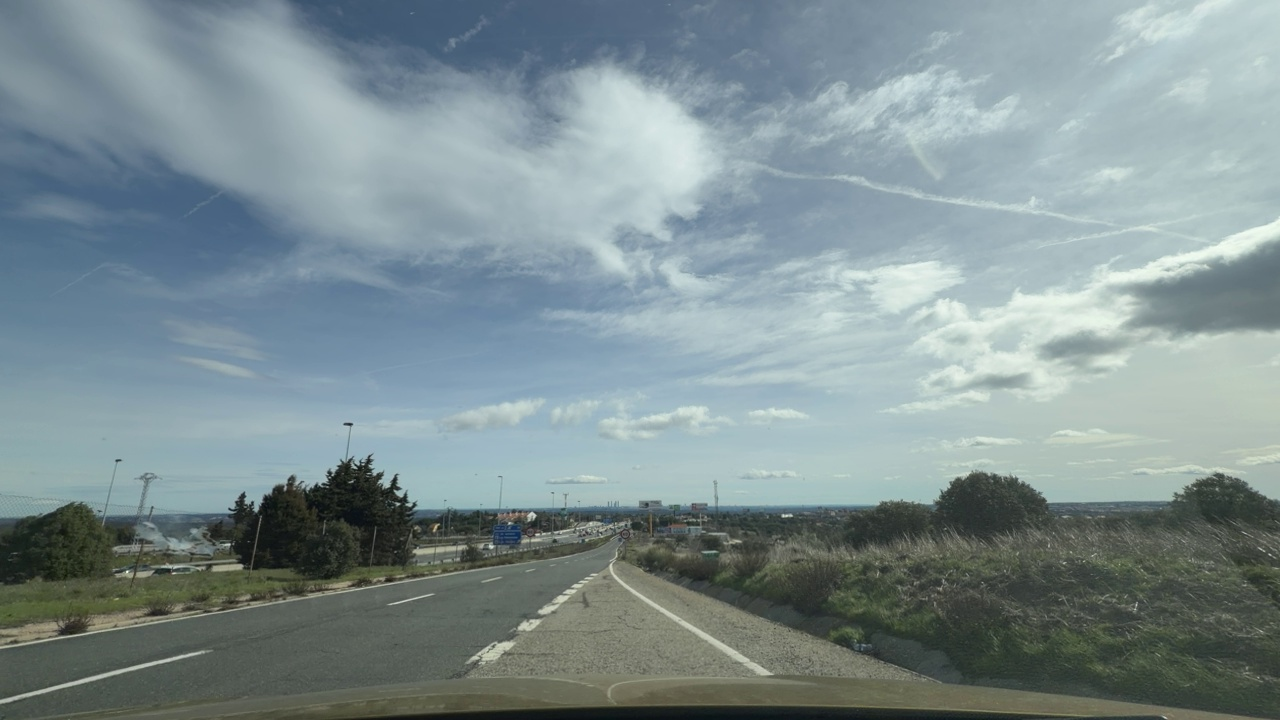
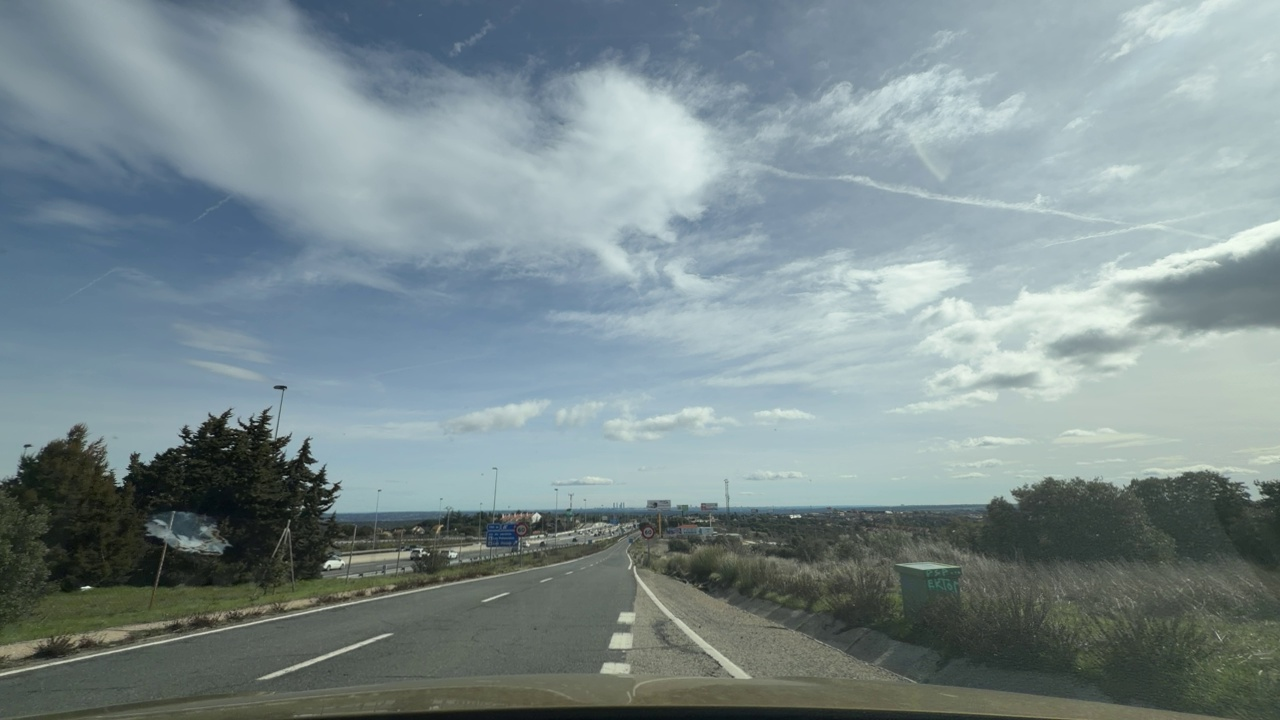
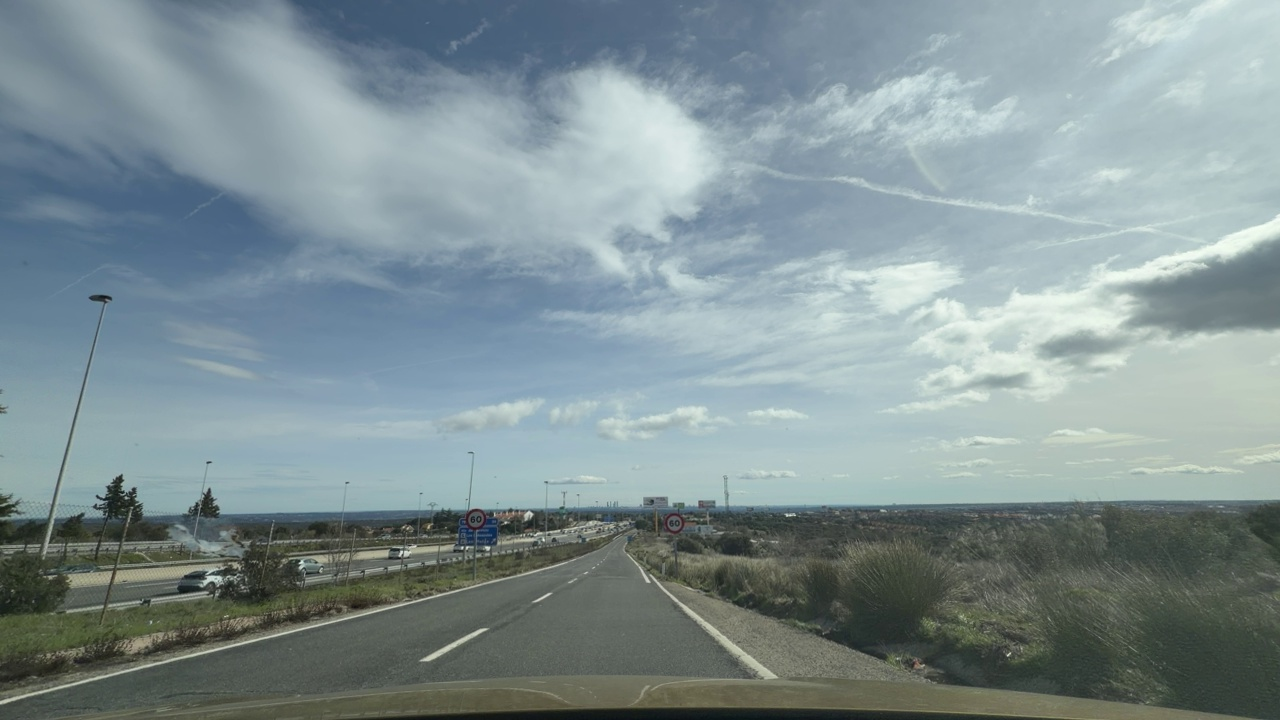
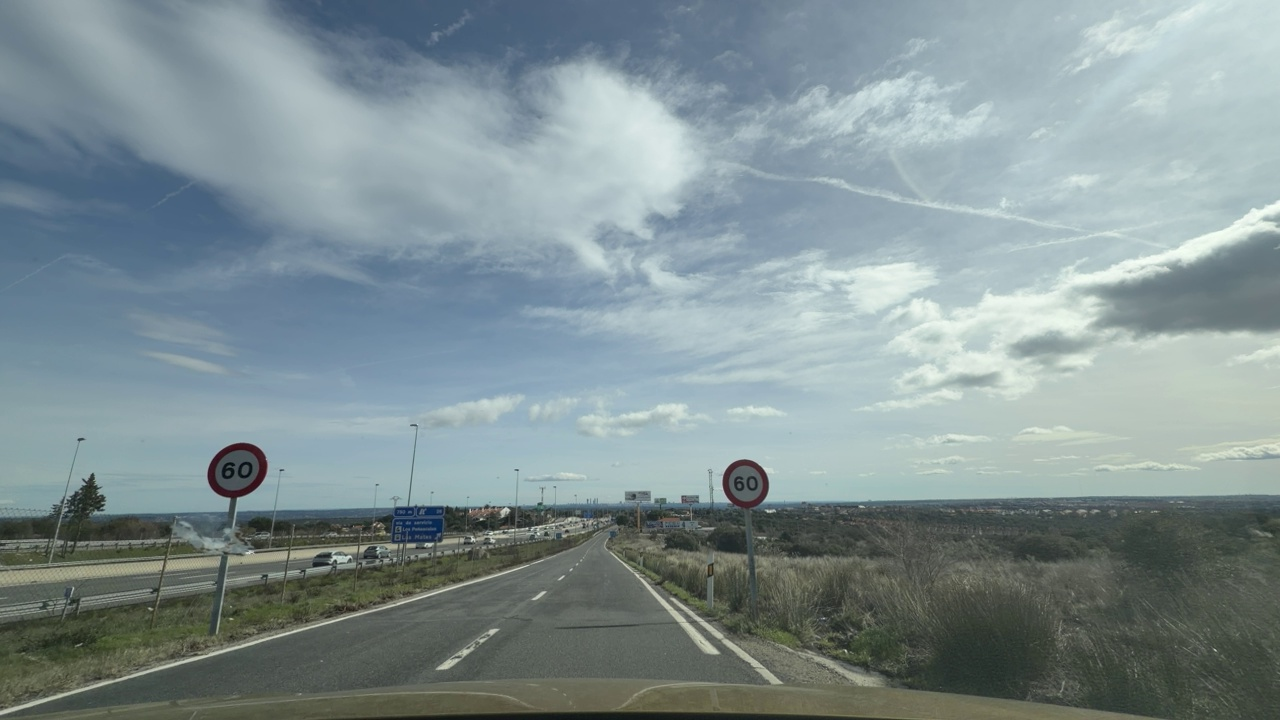
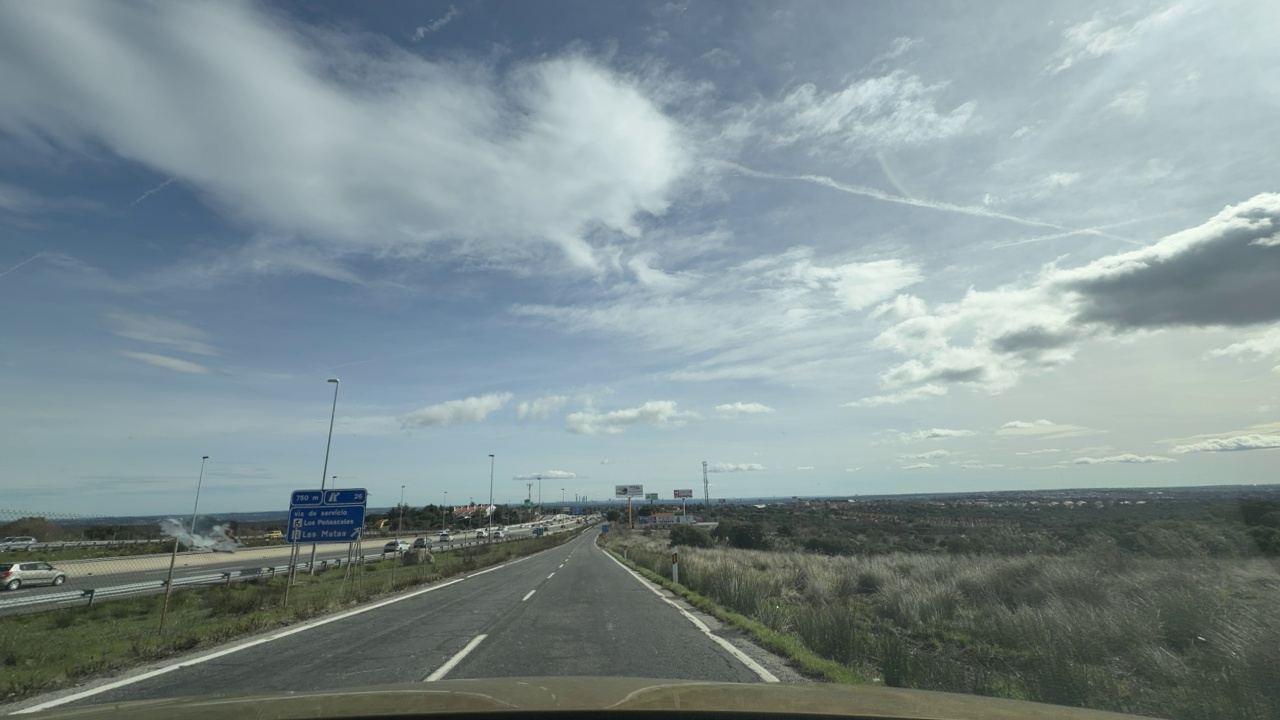
Situation: Merging lane
Question: Is the ego vehicle currently traveling within an acceleration or merge lane?
Answer: Yes
Reasoning: The merge markings are typical of an accelertion lane.

Situation: Merging lane
Question: Is there an adjacent acceleration lane merging into the ego lane?
Answer: No
Reasoning: There's no lane on the right.

Situation: Merging lane
Question: Do the outer lane markings of an adjacent lane converge into the ego lane?
Answer: Yes
Reasoning: The right lane markings converge into the ego lane.